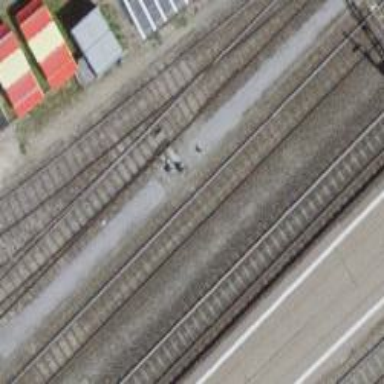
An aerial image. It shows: Railway yard with one track. The railway is electrified with contact line.